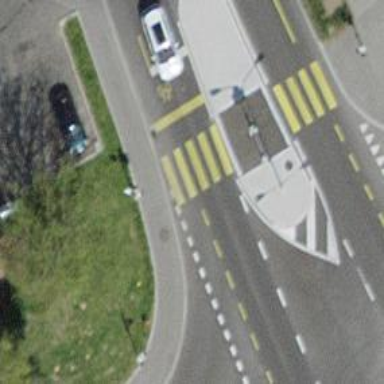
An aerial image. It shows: Crossing with traffic signals.